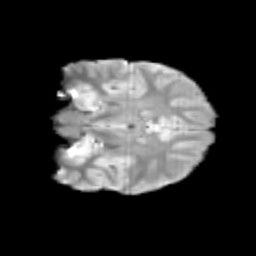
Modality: T2w
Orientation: coronal
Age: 10
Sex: female
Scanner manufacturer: siemens
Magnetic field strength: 3 T
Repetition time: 3.8 s
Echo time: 0.07 s